Question: My page is having left side menu and right side content with links.
When the links in the content are clicked then i need an iframe loading the content in the link and come up so that it covers the right side div having the content.
This iframe should be minimized when not needed and should be visible like a bar at the bottom always floating and when reached bottom of page it should be visible above the footer bar.
Can anyone suggest me how to do this. If example is provided that will be much better.
Thanks,
Sandeep
Im attaching a demo layout of what i wanted.

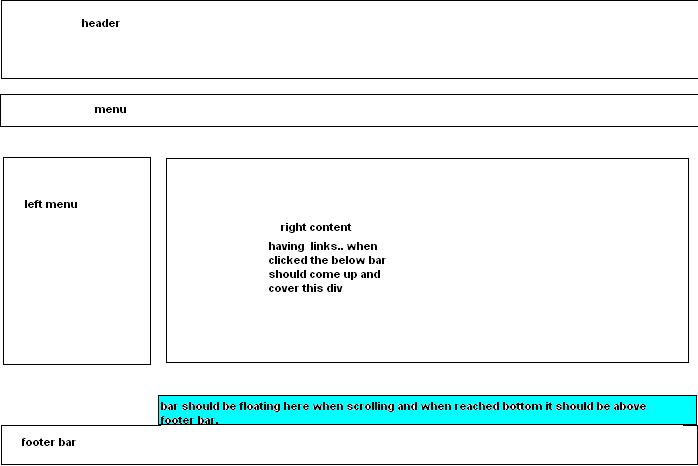
Answer: If you structure your right side content with a containing div, and within that div make a nested div that holds your regular content and an iframe; then you can setup click handlers for your link that will hide the nested div and show the iframe:
'''
$(document).ready(function() {
$('#inner_div > a').live('click', function() {
$('#inner_div').slideUp();//just an example animation, you can set whatever attributes you would like with jquery, like just change the height with .css({height: '0px'})
$('#iframe_id').slideDown();
});
});
<div id="outer_div">
<div id="inner_div">
<a href="some_link.html" target="iframe_id">Link Text</a>
</div>
<iframe id="iframe_id" style="display:none;"></iframe>
</div>
'''
----EDIT----
As for the floating bar attached to the bottom of the page:
'''
<div id="floating_footer" style="position: absolute; bottom: 0px; right: 0px; width: 90%; height: 50px; background-color:#069;"></div>
'''
And if you want to hide this "floating div" when the iframe shows up, just add the following to the javascript code (right with the other slideUp/slideDown code):
'''
$('#floating_footer').slideUp();
'''